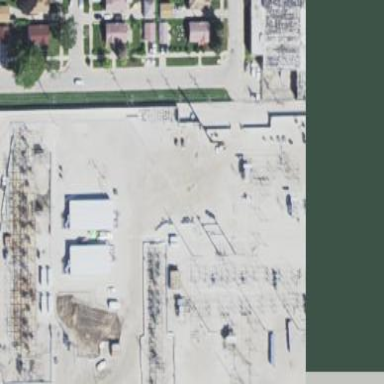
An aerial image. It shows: Outdoor power substation at the transmission level.